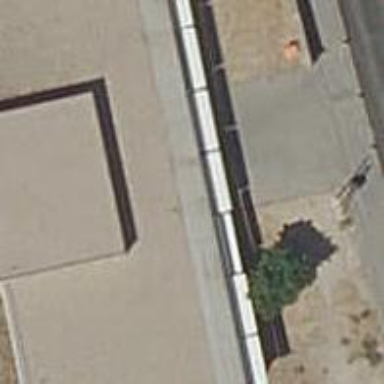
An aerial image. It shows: Sidewalk along the footway.